Interaction volume radius: 5 \u00c5
Interaction volume height: 20 \u00c5
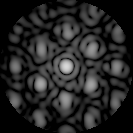
Disorder parameter: 0.4365